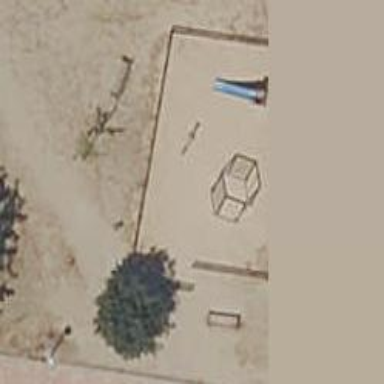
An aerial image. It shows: Playground area for leisure activities on the land.